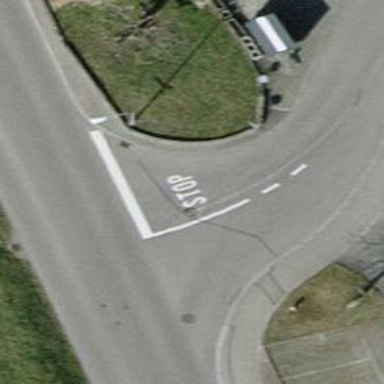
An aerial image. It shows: Road with stop sign.